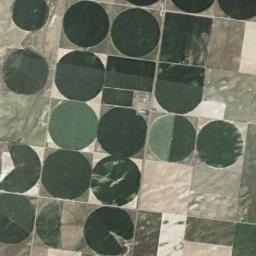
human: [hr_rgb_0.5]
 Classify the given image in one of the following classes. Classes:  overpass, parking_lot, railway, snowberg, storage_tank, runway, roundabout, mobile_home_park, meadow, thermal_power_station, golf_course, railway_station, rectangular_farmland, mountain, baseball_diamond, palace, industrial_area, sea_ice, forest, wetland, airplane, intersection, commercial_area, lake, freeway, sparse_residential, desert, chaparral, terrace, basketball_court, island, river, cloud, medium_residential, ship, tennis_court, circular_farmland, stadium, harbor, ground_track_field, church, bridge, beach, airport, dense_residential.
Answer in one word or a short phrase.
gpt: circular_farmland